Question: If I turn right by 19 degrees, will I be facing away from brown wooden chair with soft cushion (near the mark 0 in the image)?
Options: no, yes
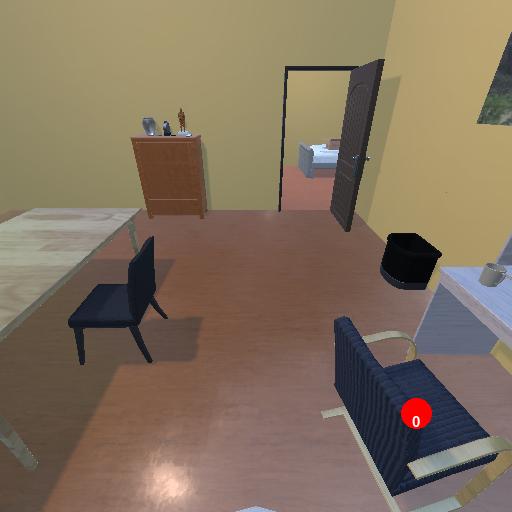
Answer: no